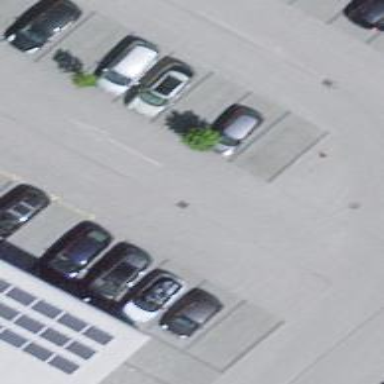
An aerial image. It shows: Parking aisle designated as service road.